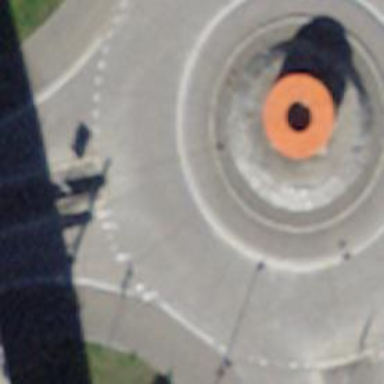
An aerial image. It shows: Secondary road with concrete surface leading to roundabout.